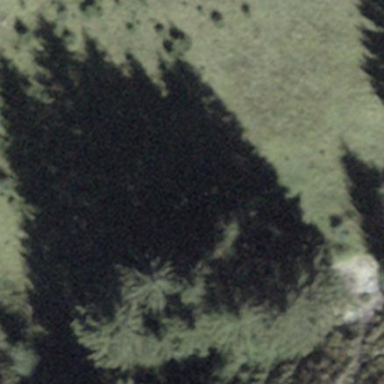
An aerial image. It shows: Forest area.